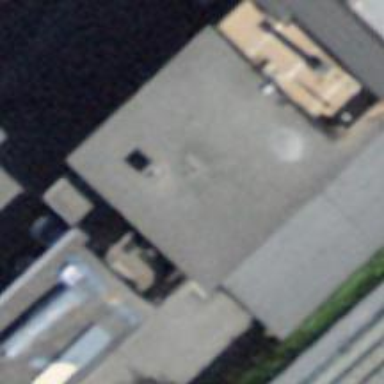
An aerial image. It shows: Car repair shop.